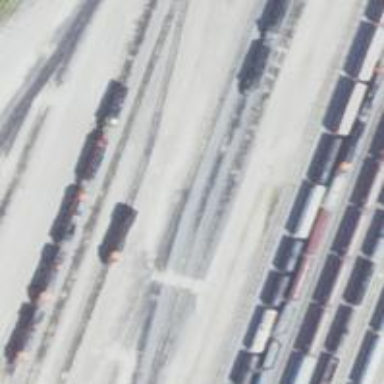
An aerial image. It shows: Railway yard in service.